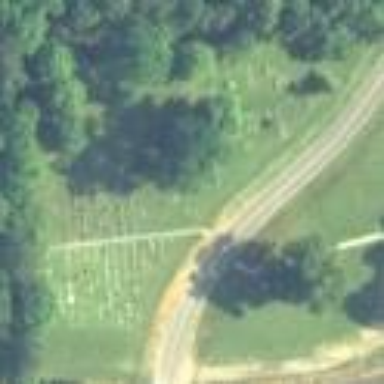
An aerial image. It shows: Cemetery.